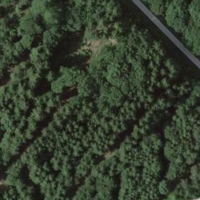
EUNIS habitat code: 43
Species observed at this site:
Veronica chamaedrys